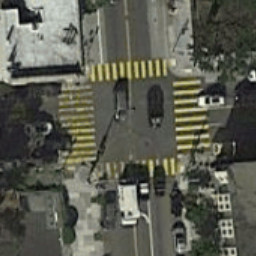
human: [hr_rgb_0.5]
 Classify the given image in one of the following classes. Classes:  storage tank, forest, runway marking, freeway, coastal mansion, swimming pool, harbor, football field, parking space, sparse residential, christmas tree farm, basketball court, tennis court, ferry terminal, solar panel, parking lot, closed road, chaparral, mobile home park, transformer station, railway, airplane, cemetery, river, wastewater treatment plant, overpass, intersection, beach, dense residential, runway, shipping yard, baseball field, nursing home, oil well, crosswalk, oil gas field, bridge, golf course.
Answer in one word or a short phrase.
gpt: crosswalk